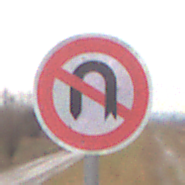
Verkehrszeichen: VerbotWenden
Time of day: Midday
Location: Outdoor (RoadRail)
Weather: Overcast
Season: NotSpecified
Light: Natural